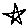
Label: star